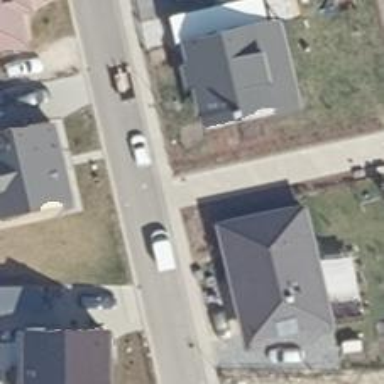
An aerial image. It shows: Residential road.